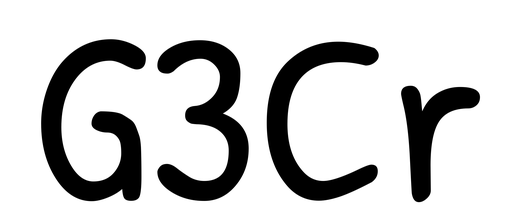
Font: PatrickHand-Regular